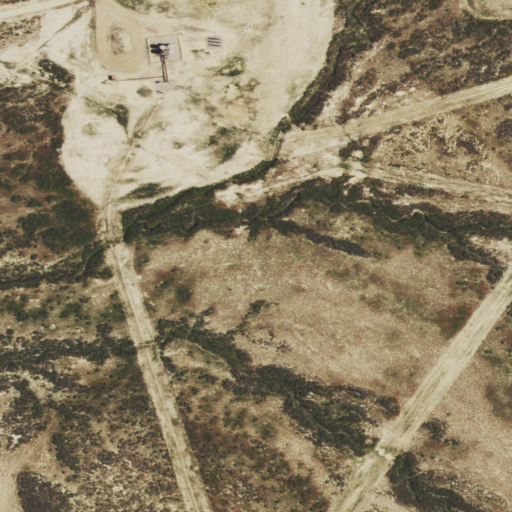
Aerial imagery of valley in Wyoming named Hansen Draw containing shrub, open development, and barren land